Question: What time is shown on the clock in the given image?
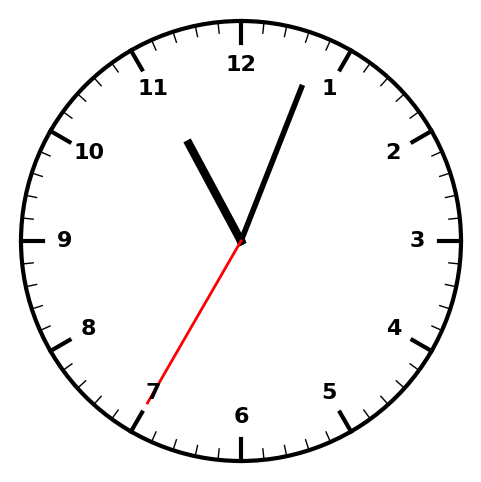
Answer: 11:03:35